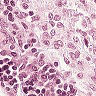
Metastatic tissue present: no